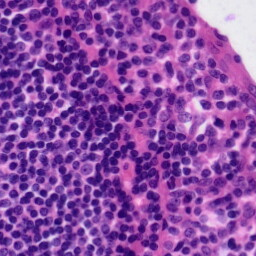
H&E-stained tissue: Tonsil